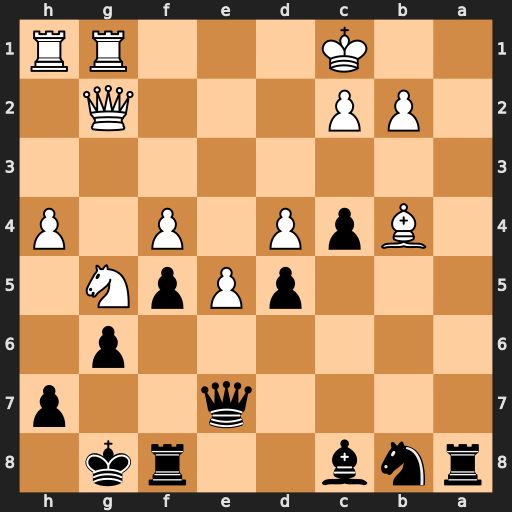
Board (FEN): rnb2rk1/4q2p/6p1/3pPpN1/1BpP1P1P/8/1PP3Q1/2K3RR
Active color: b
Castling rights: -
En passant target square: -
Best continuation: Ra1+ Kd2 Qxb4+